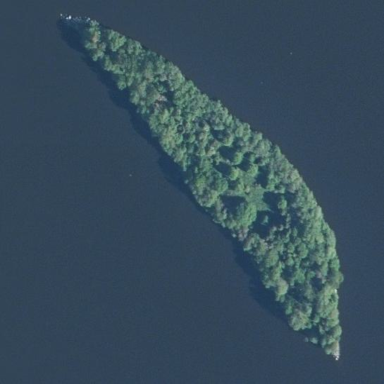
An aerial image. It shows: Islet.